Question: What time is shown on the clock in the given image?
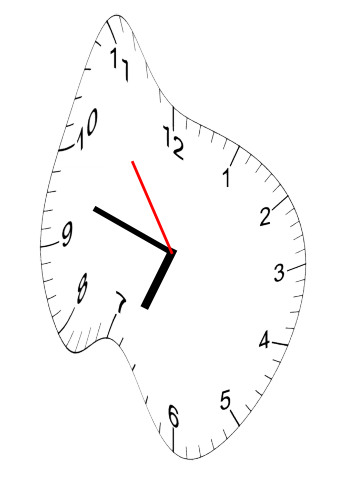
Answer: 06:47:54